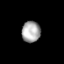
Tissue: prostate
Cell type: T cells
Senescence score: 0.6887
Nuclear area (px): 388
Mean DAPI intensity: 167.25